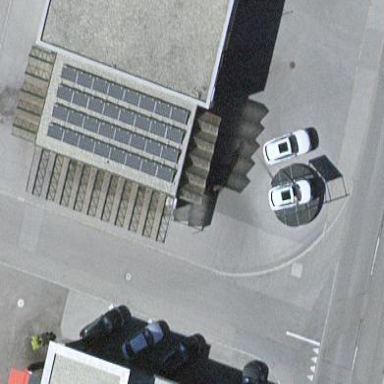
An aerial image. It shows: View of roof of building.